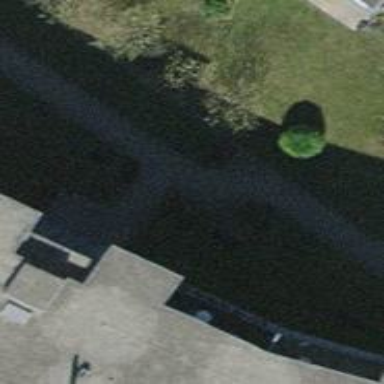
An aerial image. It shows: Urban area featuring tree as natural element.